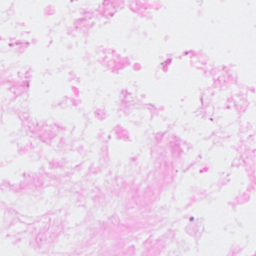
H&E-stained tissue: Breast